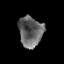
Tissue: prostate
Cell type: T cells
Senescence score: 0.3386
Nuclear area (px): 722
Mean DAPI intensity: 100.569